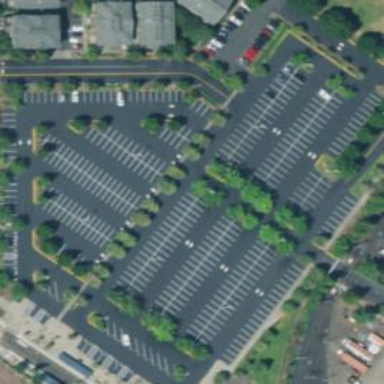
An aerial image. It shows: Parking area with park and ride facility.